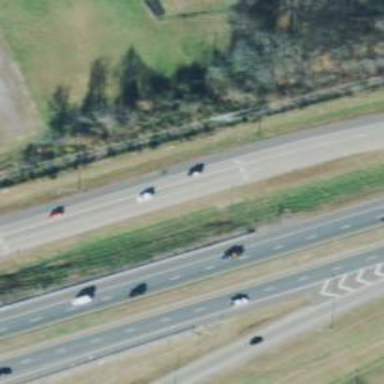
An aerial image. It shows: Trunk link highway.